Question: I am new to Android. I am making a layout. I want to set textview below imageview, but I am not able to. When I drag the textview by myself below the image the RelativeLayout becomes matchparent. Please see my code.
'''
<?xml version="1.0" encoding="UTF-8"?>
<RelativeLayout xmlns:android="http://schemas.android.com/apk/res/android"
android:layout_width="match_parent"
android:layout_height="wrap_content"
android:background="@drawable/sample" >
<ImageView
android:id="@+id/imageView1"
android:layout_width="wrap_content"
android:layout_height="wrap_content"
android:layout_centerHorizontal="true"
android:layout_centerVertical="true"
android:background="@drawable/ic_launcher" />
<TextView
android:layout_width="match_parent"
android:layout_height="wrap_content"
android:layout_alignParentLeft="true"
android:layout_below="@id/imageView1"
android:text="sbxcdgdbc dhwe hdejd djhe dqe "
android:textColor="#ffffff" />
</RelativeLayout>
'''
The background image is 500*350 pixel

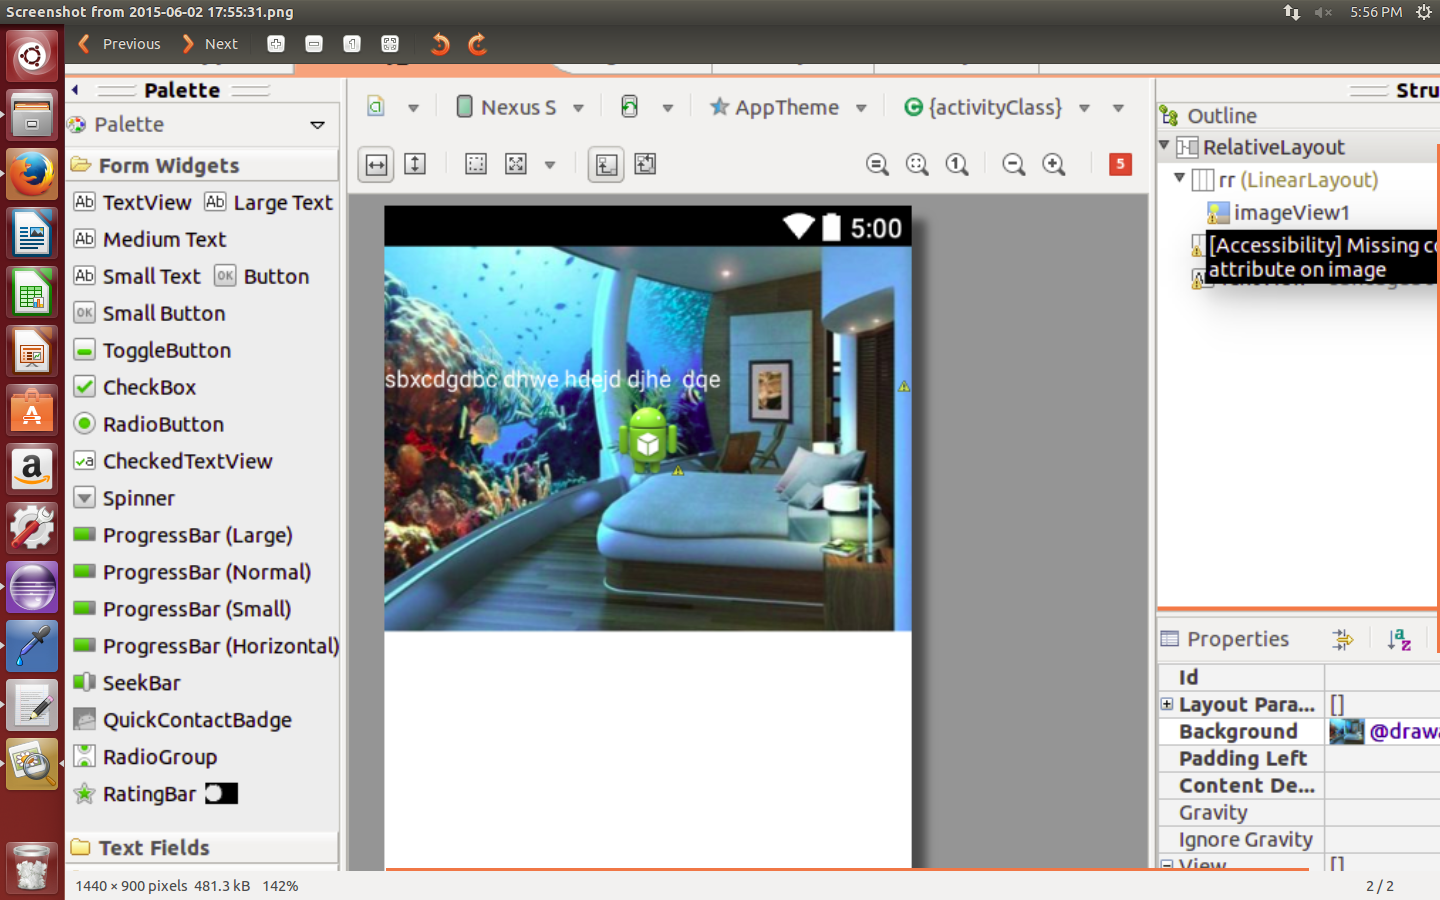
Answer: This works for me:
'''
<?xml version="1.0" encoding="UTF-8"?>
<LinearLayout xmlns:android="http://schemas.android.com/apk/res/android"
android:layout_width="match_parent"
android:layout_height="wrap_content"
android:background="@drawable/sample"
android:gravity="center"
android:orientation="vertical" >
<ImageView
android:id="@+id/imageView1"
android:layout_width="wrap_content"
android:layout_height="wrap_content"
android:layout_centerInParent="true"
android:layout_gravity="center_horizontal"
android:background="@drawable/ic_launcher" />
<TextView
android:id="@+id/textView"
android:layout_width="wrap_content"
android:layout_height="wrap_content"
android:layout_below="@id/imageView1"
android:text="sbxcdgdbc dhwe hdejd djhe dqe "
android:textColor="#ffffff" />
</LinearLayout>
'''
<URL>